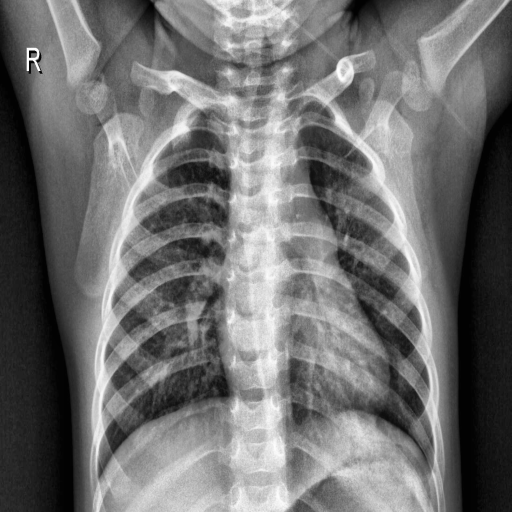
Finding: NORMAL